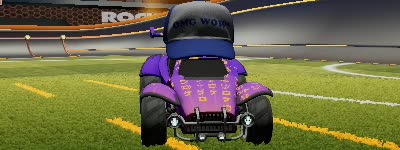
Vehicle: octane